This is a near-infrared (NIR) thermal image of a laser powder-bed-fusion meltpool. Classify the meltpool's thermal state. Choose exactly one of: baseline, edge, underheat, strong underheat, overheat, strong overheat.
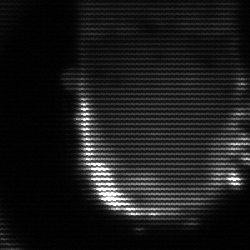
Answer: baseline